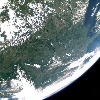
Label: land